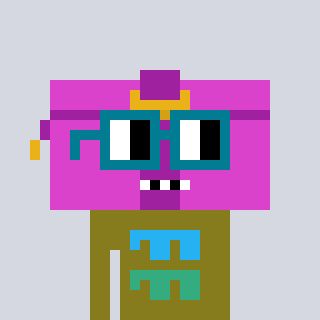
a pixel art character with square dark green glasses, a clutch-shaped head and a gunk-colored body on a cool background